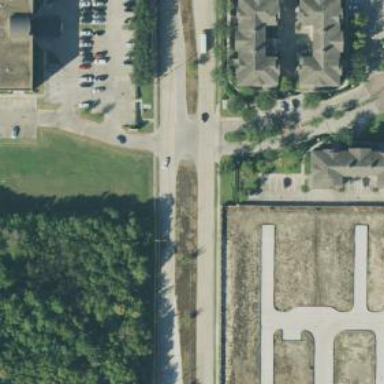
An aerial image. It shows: Secondary road.